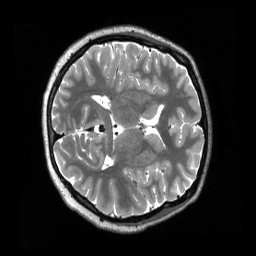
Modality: T2w
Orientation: axial
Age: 23
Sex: female
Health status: healthy
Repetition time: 3.2 s
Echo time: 0.563 s